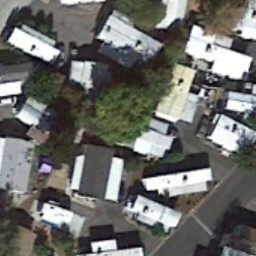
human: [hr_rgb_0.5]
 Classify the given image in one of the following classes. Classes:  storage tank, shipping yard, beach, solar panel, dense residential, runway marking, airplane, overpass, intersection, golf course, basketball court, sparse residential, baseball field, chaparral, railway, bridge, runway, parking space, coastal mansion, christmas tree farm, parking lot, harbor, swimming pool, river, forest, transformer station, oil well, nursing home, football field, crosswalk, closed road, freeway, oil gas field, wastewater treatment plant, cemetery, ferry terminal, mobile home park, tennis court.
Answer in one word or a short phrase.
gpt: mobile home park